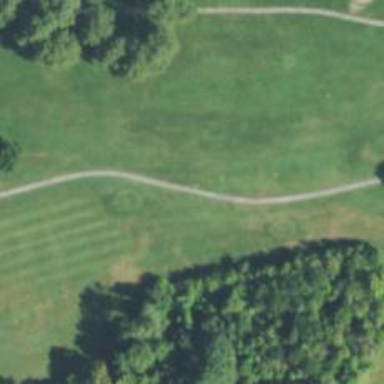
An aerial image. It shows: Pathway for golfing.